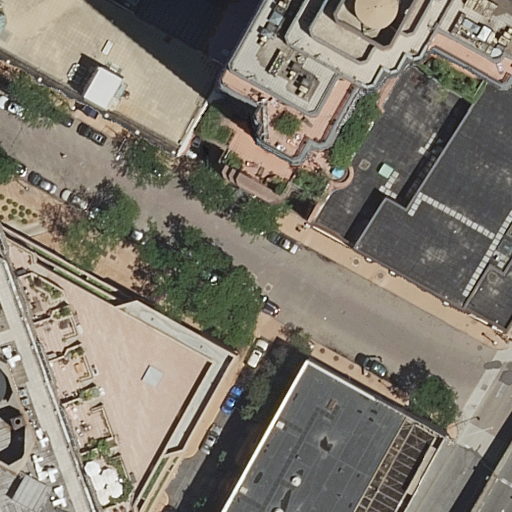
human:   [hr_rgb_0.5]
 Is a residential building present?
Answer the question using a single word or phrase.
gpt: yes

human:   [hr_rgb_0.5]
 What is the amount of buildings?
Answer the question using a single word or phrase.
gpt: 6

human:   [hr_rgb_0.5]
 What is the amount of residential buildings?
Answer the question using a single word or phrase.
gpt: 6

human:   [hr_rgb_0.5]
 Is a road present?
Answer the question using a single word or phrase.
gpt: yes

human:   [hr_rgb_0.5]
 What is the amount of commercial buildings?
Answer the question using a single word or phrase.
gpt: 0

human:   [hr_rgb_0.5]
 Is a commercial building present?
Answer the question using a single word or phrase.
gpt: no

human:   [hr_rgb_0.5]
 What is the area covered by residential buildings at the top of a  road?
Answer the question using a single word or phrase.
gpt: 3185m2

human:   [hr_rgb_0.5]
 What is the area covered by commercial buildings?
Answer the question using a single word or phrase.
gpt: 0m2

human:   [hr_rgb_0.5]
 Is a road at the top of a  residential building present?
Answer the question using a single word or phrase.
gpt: yes

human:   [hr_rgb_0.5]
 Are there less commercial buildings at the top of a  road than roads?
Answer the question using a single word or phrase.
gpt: yes

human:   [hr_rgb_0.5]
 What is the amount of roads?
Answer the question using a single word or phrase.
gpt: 6

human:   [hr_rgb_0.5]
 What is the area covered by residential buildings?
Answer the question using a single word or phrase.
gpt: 6134m2

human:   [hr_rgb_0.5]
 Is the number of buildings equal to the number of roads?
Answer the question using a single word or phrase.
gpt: yes

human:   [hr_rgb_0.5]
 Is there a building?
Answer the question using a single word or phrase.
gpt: yes

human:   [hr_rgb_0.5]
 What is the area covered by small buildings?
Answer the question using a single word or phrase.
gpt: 67m2

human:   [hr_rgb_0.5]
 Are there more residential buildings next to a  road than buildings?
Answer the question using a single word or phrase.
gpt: no

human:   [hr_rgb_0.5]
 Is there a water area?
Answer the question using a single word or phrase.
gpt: no

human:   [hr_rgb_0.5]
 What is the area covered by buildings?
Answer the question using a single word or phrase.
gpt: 6134m2

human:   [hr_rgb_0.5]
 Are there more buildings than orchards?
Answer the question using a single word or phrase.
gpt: yes

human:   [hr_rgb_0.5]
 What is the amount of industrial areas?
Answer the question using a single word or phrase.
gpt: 0

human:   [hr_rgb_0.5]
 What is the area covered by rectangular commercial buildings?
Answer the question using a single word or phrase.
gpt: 0m2

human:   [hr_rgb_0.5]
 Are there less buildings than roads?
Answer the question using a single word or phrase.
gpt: no

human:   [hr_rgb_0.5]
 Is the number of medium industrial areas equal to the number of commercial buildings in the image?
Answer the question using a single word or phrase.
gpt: yes

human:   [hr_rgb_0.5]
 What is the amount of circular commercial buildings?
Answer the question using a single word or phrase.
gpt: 0

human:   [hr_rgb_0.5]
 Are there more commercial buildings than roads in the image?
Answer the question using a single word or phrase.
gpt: no

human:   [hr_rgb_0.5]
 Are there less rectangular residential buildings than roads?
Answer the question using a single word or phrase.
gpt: yes

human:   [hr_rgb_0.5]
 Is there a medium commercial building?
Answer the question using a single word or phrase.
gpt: no

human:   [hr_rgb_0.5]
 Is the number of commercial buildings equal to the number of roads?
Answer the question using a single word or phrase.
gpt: no

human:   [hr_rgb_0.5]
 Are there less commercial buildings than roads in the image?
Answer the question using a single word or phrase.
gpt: yes

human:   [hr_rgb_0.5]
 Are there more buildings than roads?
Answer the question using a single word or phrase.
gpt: no

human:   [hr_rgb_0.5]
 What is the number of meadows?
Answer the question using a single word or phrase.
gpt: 0

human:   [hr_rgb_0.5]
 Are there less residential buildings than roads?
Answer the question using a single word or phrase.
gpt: no

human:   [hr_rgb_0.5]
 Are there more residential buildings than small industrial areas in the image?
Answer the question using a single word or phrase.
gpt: yes

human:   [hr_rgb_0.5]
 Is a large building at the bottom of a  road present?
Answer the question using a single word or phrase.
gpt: yes

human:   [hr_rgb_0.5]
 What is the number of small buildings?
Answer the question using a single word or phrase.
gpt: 1

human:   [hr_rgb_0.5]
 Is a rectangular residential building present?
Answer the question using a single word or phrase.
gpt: yes

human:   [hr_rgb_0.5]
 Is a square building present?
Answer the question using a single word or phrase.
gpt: no

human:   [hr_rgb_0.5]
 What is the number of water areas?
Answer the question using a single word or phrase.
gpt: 0

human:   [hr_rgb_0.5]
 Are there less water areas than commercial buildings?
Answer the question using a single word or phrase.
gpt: no

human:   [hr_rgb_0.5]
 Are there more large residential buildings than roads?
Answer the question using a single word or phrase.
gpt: no

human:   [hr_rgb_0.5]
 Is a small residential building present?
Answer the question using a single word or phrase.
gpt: yes

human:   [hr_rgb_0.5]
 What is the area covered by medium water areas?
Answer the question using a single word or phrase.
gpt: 0m2

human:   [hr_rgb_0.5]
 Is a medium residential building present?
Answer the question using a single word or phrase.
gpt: yes

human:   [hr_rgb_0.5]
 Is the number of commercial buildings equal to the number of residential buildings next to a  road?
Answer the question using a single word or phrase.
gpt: no

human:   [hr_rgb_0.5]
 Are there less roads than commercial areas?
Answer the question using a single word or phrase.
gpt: no

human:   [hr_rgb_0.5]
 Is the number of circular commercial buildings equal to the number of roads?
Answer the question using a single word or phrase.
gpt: no

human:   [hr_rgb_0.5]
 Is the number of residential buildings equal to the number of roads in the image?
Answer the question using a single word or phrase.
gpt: yes

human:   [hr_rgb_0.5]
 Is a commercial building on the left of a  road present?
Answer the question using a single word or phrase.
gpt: no

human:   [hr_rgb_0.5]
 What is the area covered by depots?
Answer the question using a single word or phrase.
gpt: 0m2

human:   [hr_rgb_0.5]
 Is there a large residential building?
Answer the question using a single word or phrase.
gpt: yes

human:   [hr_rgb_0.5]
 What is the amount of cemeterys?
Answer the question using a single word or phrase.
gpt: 0

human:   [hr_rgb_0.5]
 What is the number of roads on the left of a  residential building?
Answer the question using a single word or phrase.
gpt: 3

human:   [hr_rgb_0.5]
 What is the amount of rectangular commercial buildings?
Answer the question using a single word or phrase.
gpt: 0

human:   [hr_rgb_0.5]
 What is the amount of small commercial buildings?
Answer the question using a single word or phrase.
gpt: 0

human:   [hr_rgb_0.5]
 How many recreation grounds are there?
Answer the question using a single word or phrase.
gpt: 0

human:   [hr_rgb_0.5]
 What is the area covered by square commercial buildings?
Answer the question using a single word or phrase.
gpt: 0m2

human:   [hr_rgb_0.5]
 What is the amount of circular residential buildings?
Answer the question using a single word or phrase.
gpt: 0

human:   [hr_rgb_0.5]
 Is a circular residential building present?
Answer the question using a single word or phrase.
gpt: no

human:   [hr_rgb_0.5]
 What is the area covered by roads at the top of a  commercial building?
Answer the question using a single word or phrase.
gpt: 0m2

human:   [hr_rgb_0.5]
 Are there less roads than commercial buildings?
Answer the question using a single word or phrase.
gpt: no

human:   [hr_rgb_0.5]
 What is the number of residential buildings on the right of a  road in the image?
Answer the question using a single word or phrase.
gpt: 2

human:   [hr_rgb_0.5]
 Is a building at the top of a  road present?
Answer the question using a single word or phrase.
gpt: yes

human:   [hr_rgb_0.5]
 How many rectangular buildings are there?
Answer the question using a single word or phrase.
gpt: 4

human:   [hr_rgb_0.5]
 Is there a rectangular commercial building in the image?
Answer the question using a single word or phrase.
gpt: no